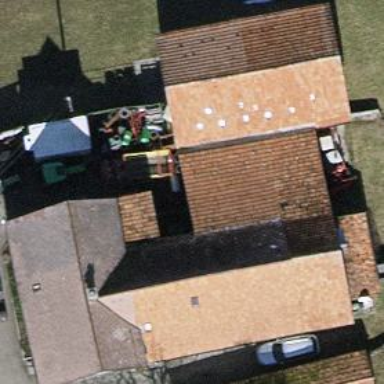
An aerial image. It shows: Simple and straightforward house.